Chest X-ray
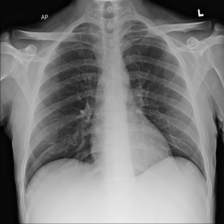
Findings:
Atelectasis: negative
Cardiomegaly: negative
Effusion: negative
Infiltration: positive
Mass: negative
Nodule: negative
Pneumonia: negative
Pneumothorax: negative
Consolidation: negative
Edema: negative
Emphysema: negative
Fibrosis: negative
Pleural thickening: negative
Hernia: negative